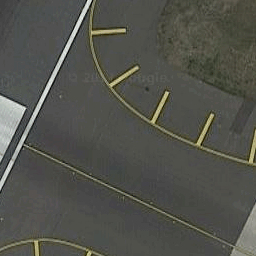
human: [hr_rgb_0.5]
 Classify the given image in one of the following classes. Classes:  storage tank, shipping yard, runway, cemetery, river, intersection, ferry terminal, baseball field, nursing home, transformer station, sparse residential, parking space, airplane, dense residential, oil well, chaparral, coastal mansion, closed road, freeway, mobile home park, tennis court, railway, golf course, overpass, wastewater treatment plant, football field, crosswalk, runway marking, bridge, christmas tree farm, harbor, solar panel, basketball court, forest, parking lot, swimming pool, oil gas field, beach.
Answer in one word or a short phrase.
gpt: runway marking